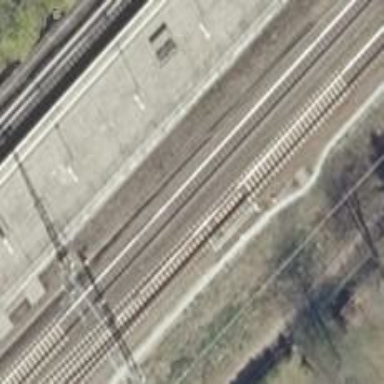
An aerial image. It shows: Railway switch with the turnout side on the right.